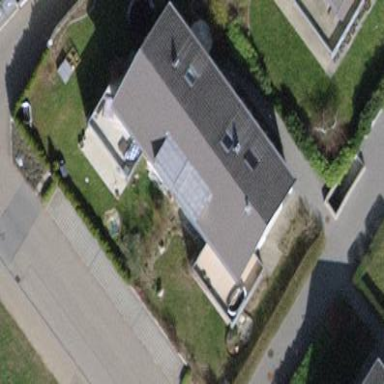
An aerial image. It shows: Gabled house with gray roof.